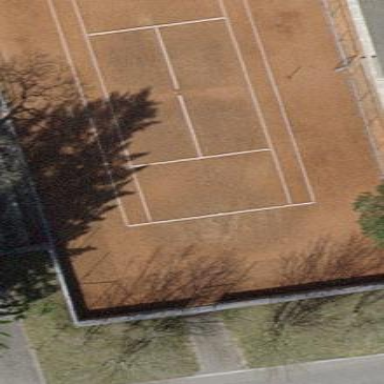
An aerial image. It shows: Tennis court on pitch.